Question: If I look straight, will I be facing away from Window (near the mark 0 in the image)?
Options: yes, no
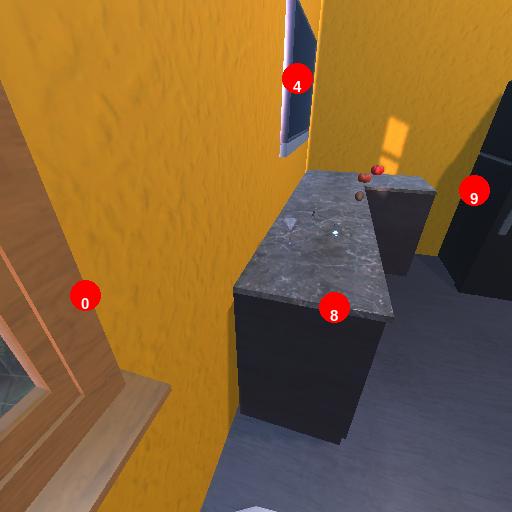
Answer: yes